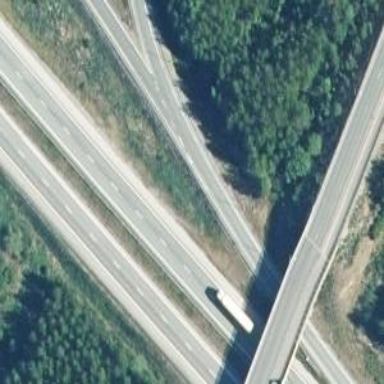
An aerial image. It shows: Tertiary motorway link road.